Question: I want to collect data from SQL from the last 30 days.
This code shows data of all time
'''
$result = $dbh->query('SELECT country,COUNT(*) FROM data_able GROUP BY country');
'''
this shows nothing, instead of showing last 30 days data.
'''
$result = $dbh->query('SELECT country,COUNT(*) FROM data_able GROUP BY country WHERE dtime > DATE_SUB(CURDATE(), INTERVAL 30 DAY)');
'''
All SQL entries were made within the last 30 days.
also tried
'''
$result = $dbh->query('SELECT country,COUNT(*) FROM data_able WHERE dtime > DATE_SUB(CURDATE(), INTERVAL 30 DAY) GROUP BY country');
'''
What am I doing wrong here ?

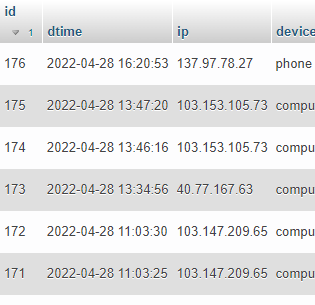
Answer: Try this:
'''
SELECT country, COUNT(*)
FROM data_able
WHERE dtime > DATE_ADD(CURDATE(), INTERVAL -30 DAY)
GROUP BY country
'''
The second doesn't work because you put 'GROUP BY' before 'WHERE' statement, which is not correct SQL order.
As for why the third code doesn't work, I'm not sure, but if I had to guess, it has something to do with that 'DATE_SUB' statement.